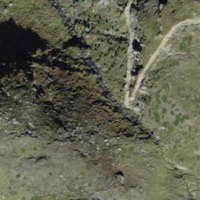
EUNIS habitat code: 26
Species observed at this site:
Saxifraga exarata